Question: I want to emulate backspace in programming and implemented as below.
'''
// del.cpp
#include <iostream>
using namespace std;
int main()
{
cout << "123456";
cout << "" /* backspace key */<< '' /* DEL key */ << '' << '';
cout << endl;
return 0;
}
'''
But I get a result like this

How can I get a result just like below without the need of replacing the tails with blank space
'''
123
'''
That is to say how can I delete, rather than replace, those character after the cursor which has been backspaced.
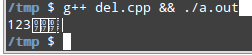
Answer: Use the "clear to end of line" escape sequence, 'CSI K'.
'''
cout << "123456";
cout << "";
cout << endl;
'''
For a list of escape sequences, see <URL>. Of course, not all of them will work on all terminals, but these days, with software terminals, I wouldn't worry about it.